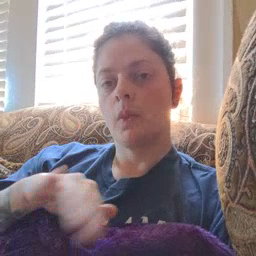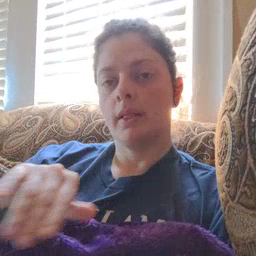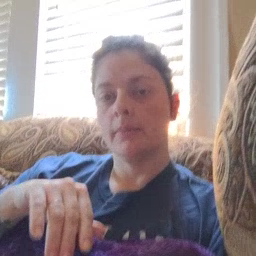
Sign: pool